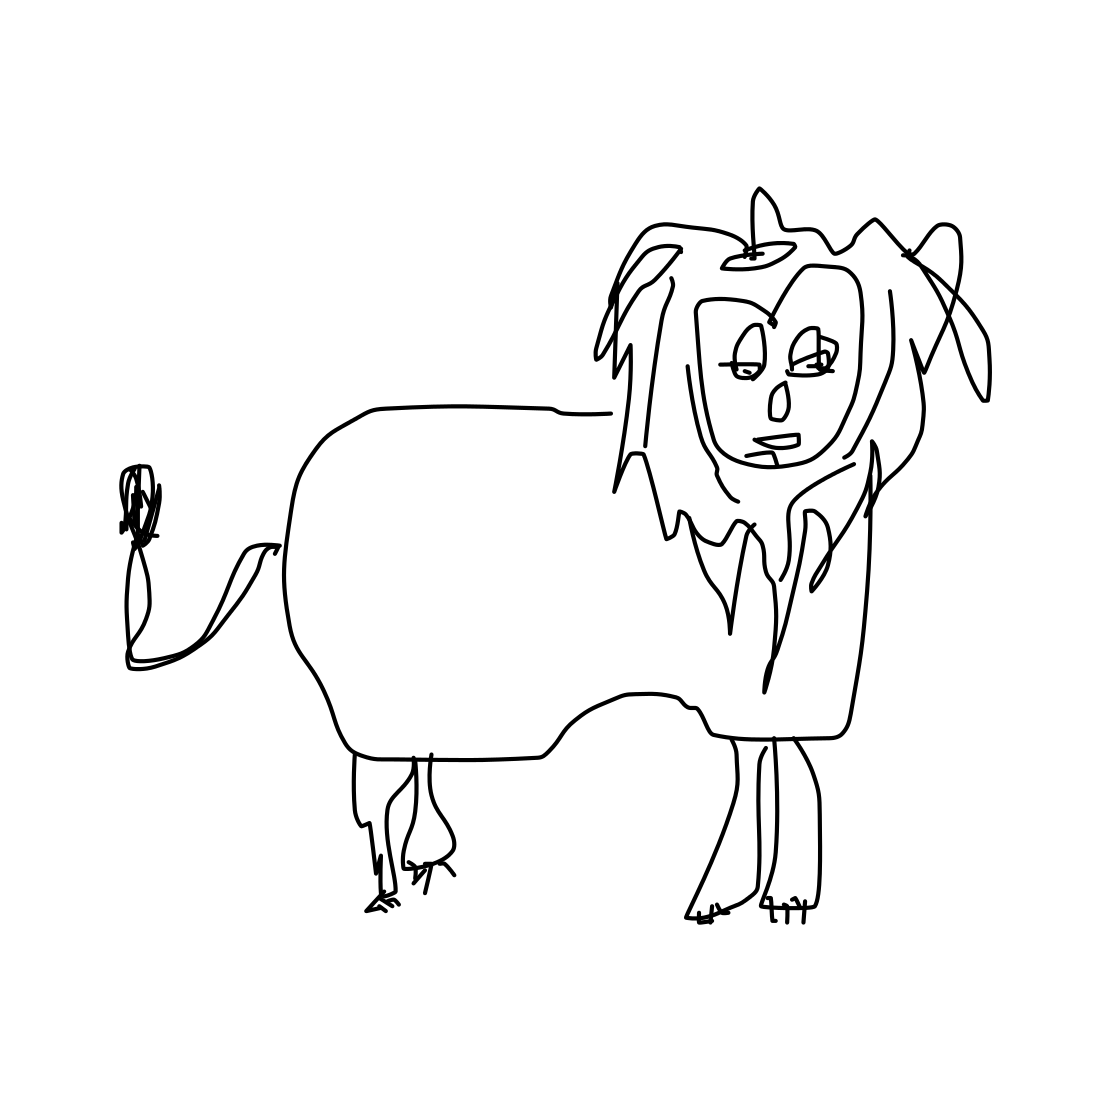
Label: lion